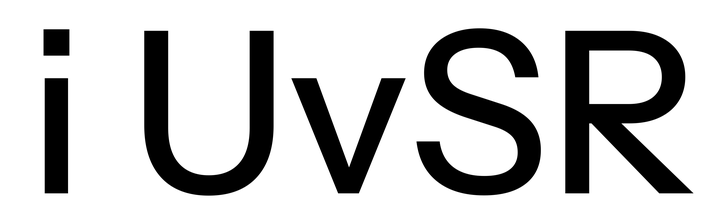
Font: InstrumentSans_Medium